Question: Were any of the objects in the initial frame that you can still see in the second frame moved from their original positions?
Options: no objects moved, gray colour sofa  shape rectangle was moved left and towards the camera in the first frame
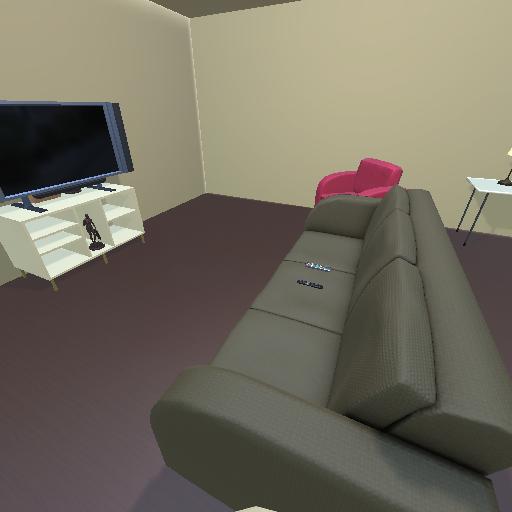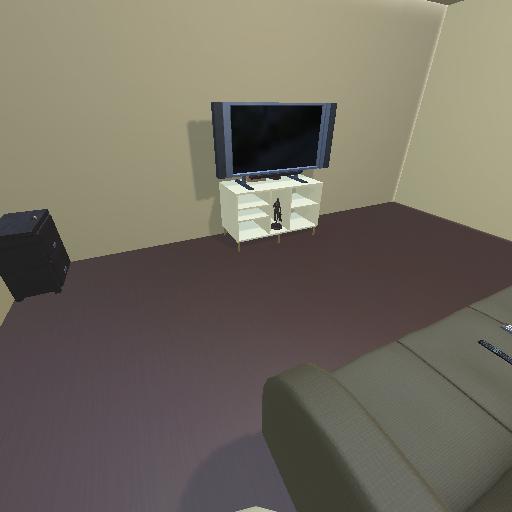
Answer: no objects moved